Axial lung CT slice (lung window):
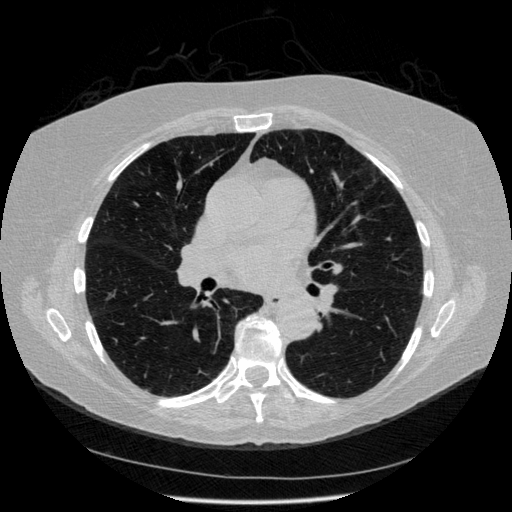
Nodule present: no